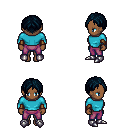
a pixel art fantasy rpg character, female body template, human, dark skin, teal long-sleeve shirt, magenta pants, raven parted hairstyle, leather bracers, metal boots, four views (front, back, left, right), 2x2 character sprite sheet, small pixel art, hard edges, no anti-aliasing